Question: Given some known input values and observed outputs, determine how many possible combinations exist for the unknown inputs that would produce the same outputs.
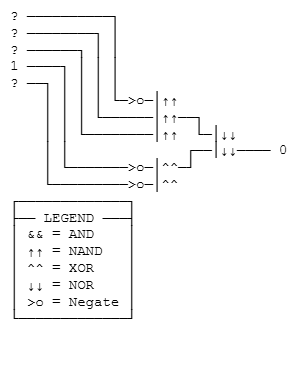
Answer: 14